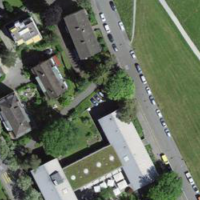
EUNIS habitat code: 55
Species observed at this site:
Humulus lupulus